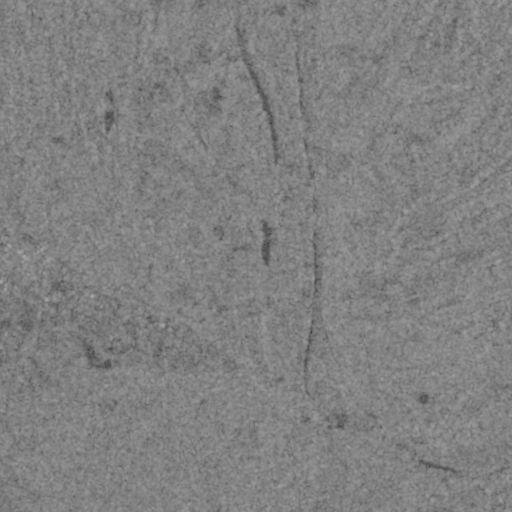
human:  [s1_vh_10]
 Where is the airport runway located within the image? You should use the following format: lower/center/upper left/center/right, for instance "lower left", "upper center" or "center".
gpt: The airport runway is located in the lower left of the image.
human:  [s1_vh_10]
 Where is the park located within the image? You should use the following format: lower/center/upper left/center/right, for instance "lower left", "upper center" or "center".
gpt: The park is located in the lower left of the image.
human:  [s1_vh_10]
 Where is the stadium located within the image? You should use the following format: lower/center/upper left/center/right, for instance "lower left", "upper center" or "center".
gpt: The stadium is located in the lower left of the image.
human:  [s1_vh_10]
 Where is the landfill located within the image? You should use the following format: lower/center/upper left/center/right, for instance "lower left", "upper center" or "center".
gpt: There is no landfill in the image.

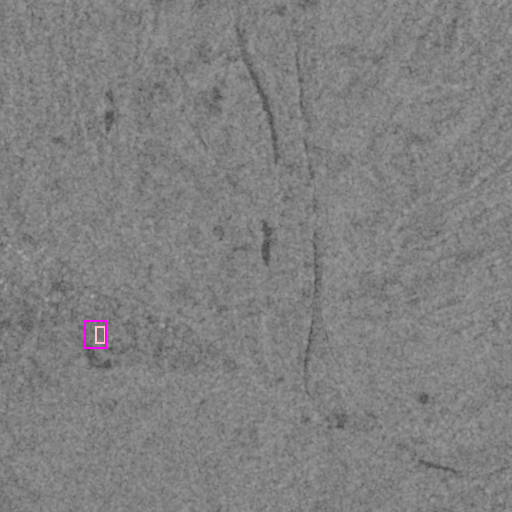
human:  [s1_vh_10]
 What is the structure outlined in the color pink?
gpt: The structure outlined in pink is a park.
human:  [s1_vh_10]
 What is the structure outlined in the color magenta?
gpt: The structure outlined in magenta is a stadium.
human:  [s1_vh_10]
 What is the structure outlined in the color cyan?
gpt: There is no cyan outline.